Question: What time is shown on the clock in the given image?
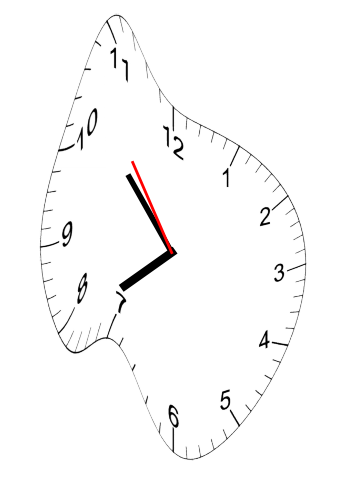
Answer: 07:52:54